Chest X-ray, PA view. Patient: 66 years old, sex M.
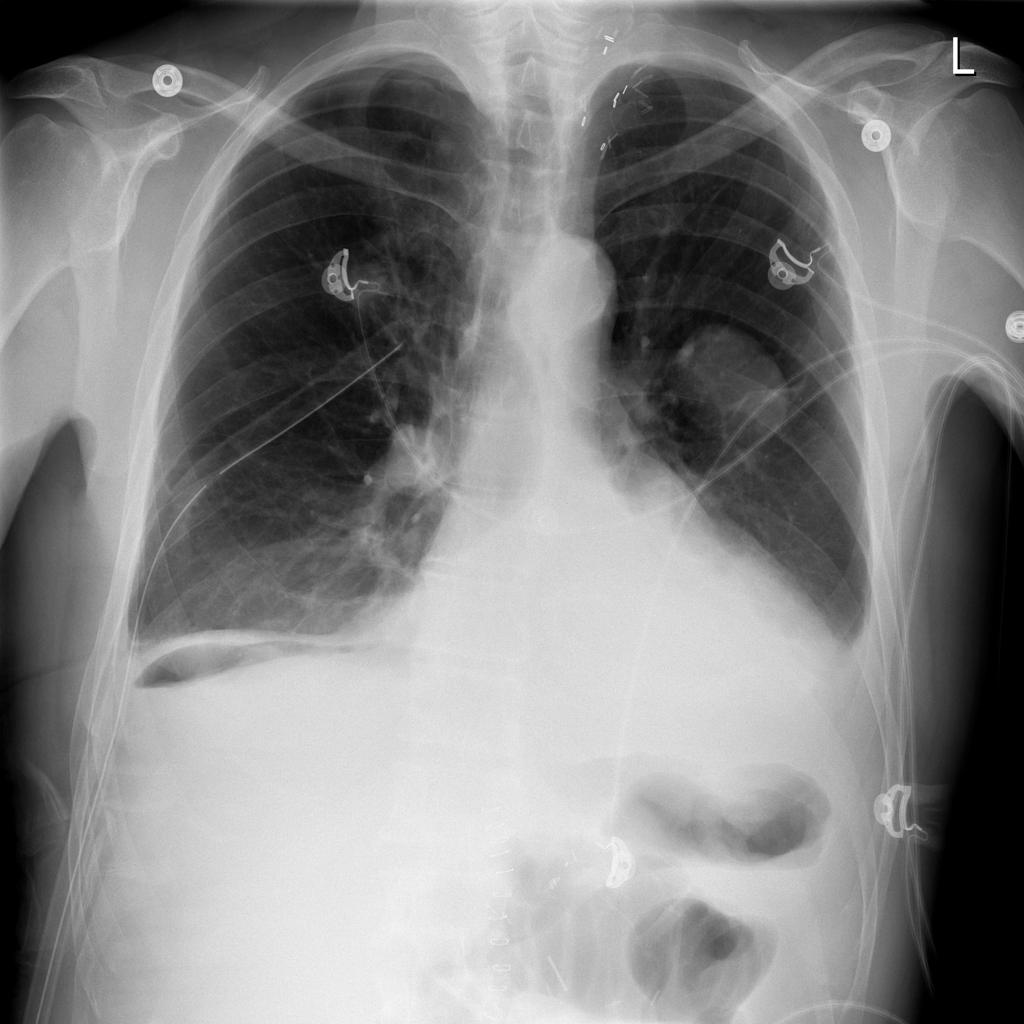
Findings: Pneumothorax